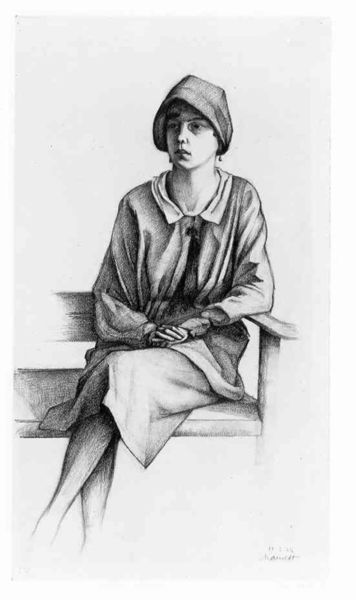
Titel: Sitzendes Mädchen
Künstler: Alexander Kanoldt
Standort: Karlsruhe
Institution: Staatliche Kunsthalle Karlsruhe
Schlagwörter: schatten, weiß, mädchen, sitzen, elegant, frankreich, frau, grau, handschuhe, hut, kleid, licht, mund, nase, ohrring, schwarz, skizze, zeichnung, blick, dame, tuch, haube, mode, rock, schleife, jacke, jung, kappe, mütze, arm, arme, augen, band, bluse, falten, gesicht, kragen, mensch, bildnis, hals, hände, portrait, porträt, signatur, haare, kostüm, mantel, sitzend, decke, ohrringe, kontrast, lippen, locken, perlen, traurig, beine, kopfbedeckung, füße, armlehne, ecke, düster, lehne, sitz, studie, graphik, schattierung, signiert, bank, gefaltet, sitzende, kopftuch, krawatte, ernst, streng, junge frau, allein, schoß, verträumt, warten, augenbraue, ellenbogen, knie, still, dünn, kohle, schlicht, druck, schraffur, radierung, bleistift, wartend, stift, schattiert, frauenportrait, holzbank, überschlagen, frauenporträt, träumen, sitzportrait, sitzporträt, eleganz, zwanziger, schwaz, zeichung, übereinander, bob, bus, seitwärts, züchtig, bubikopf, keine, eichnung, ohne, hutz, modisch, charleston, ode, übergeschlagen, k, 1920, 20er, orring, seemannsbluse, sintzend, bank hut, belsitift, beinerock, dame+